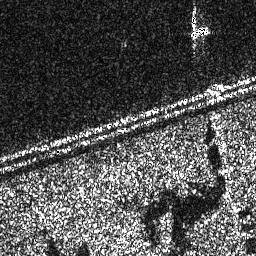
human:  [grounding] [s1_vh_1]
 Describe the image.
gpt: In the satellite image, there is  <ref>1 medium ship </ref> <box>[[73, 4, 82, 15, 0]]</box> located at top right.